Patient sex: F
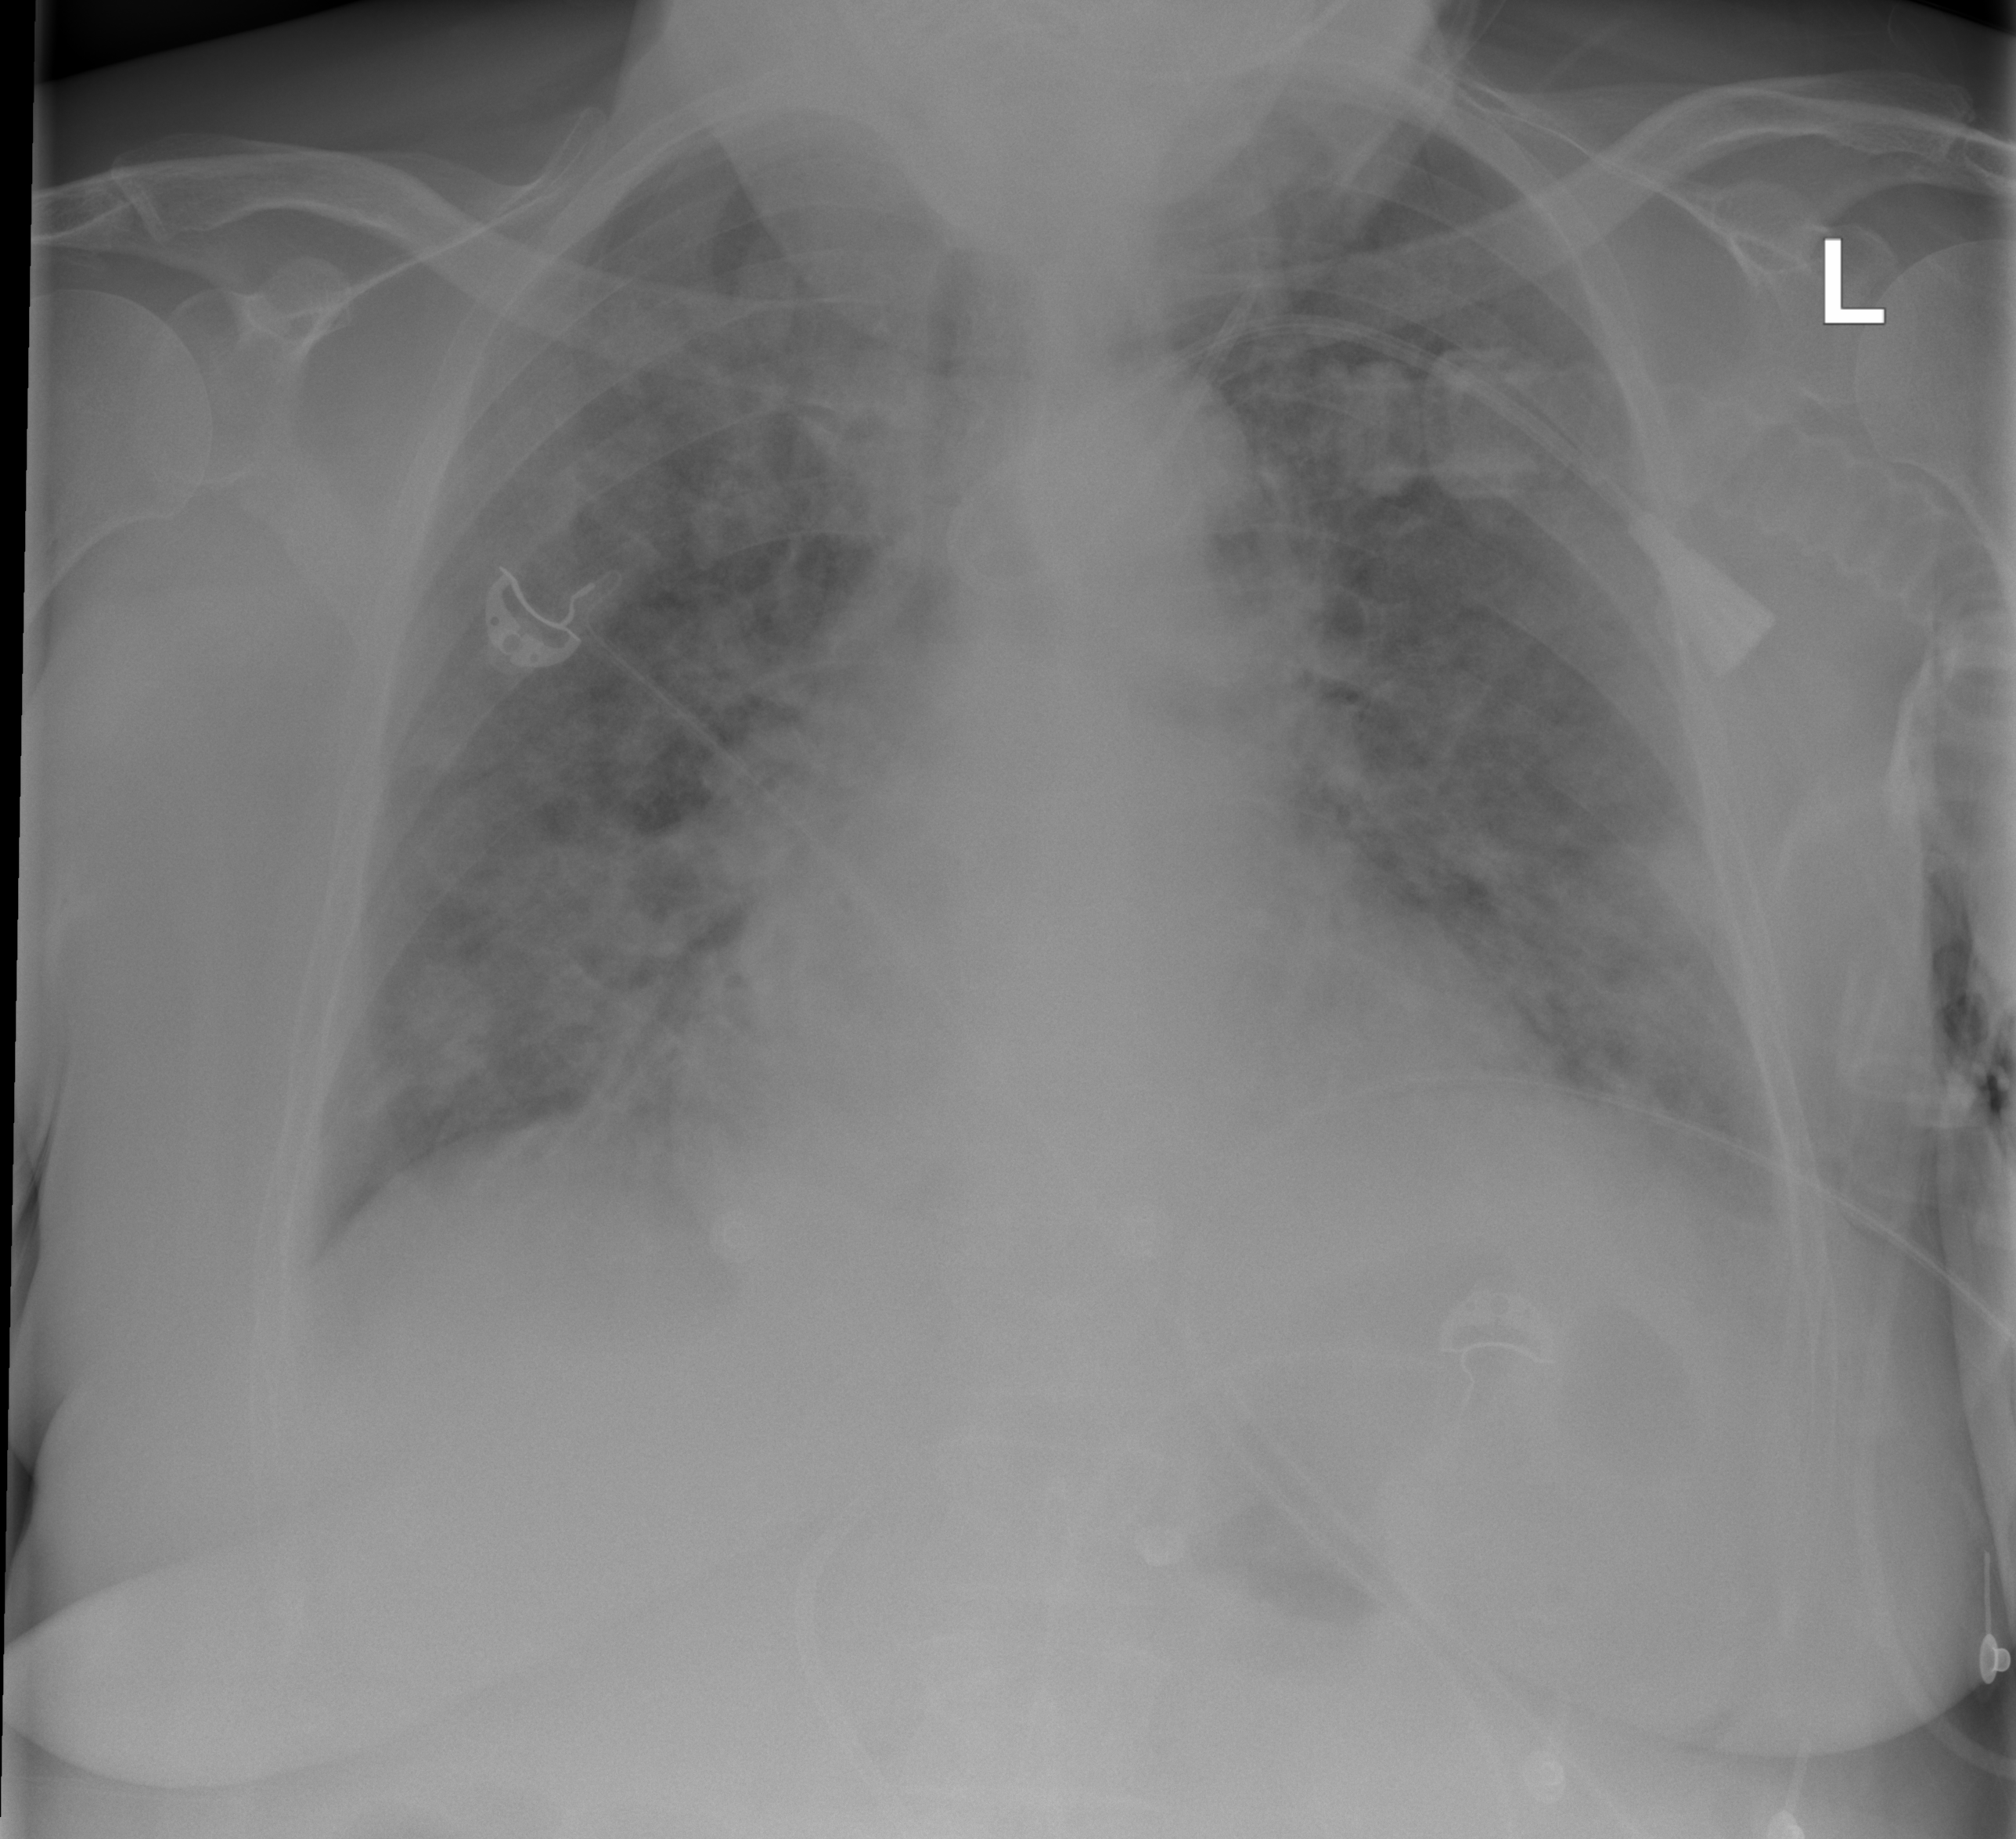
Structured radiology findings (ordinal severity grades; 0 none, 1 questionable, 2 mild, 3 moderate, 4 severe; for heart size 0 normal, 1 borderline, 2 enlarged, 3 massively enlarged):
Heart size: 0
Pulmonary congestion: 0
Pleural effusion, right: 2
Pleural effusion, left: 2
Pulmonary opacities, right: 3
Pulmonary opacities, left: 3
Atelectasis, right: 2
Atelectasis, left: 2